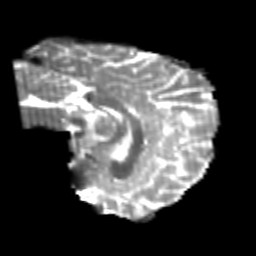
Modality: T2w
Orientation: sagittal
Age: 22
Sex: male
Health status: healthy
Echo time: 0.074 s